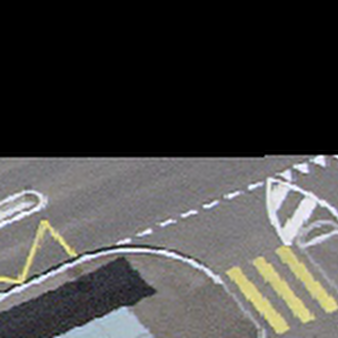
Label: other